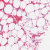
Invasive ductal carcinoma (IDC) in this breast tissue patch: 0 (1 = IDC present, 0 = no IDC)